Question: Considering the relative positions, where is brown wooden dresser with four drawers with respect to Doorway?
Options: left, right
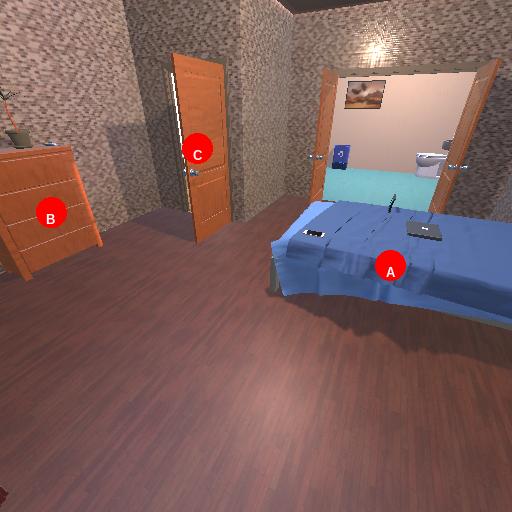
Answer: left